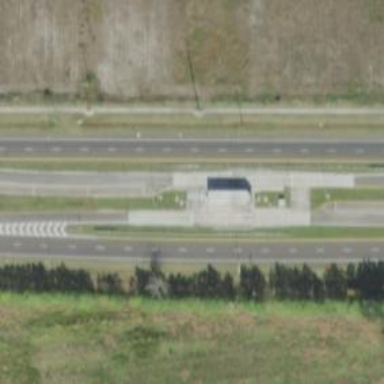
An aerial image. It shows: Weighbridge located along service road.